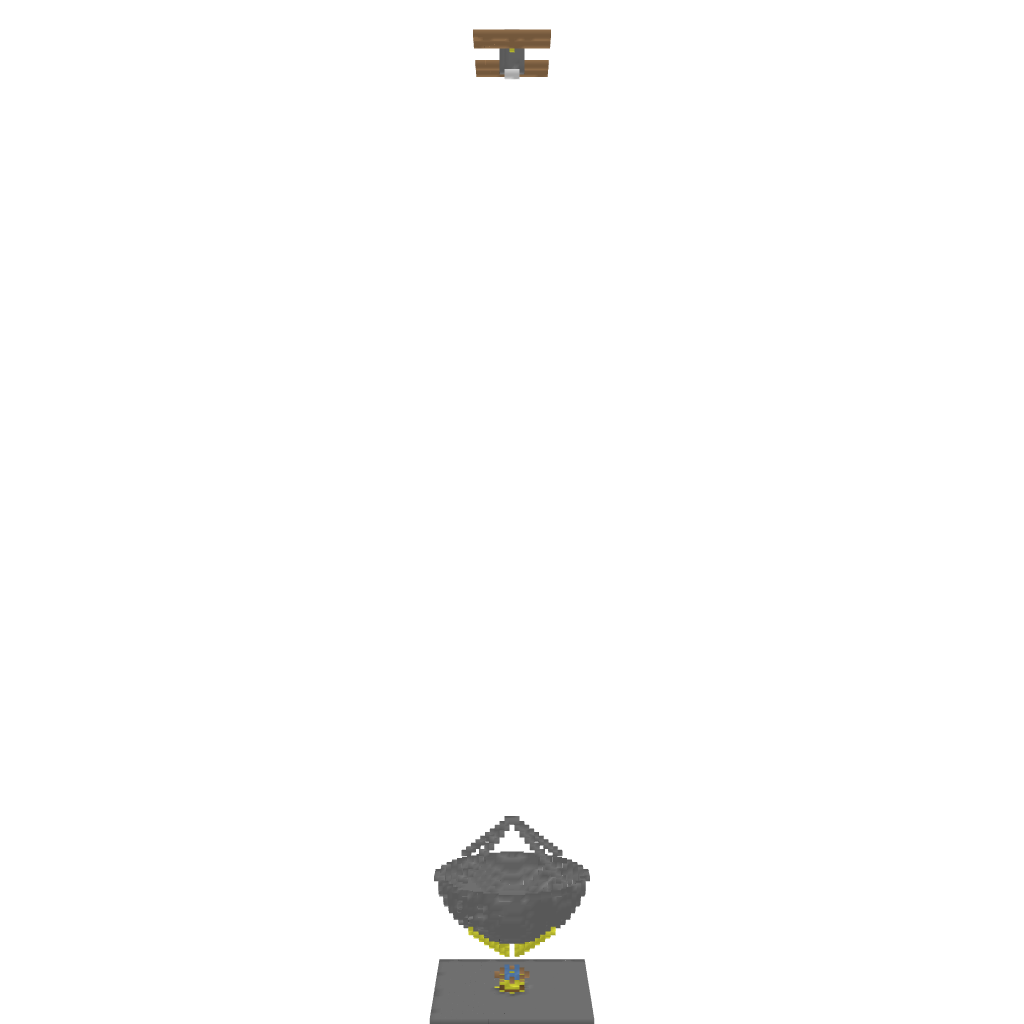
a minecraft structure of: Weather Control Satellite Dish bad low quality